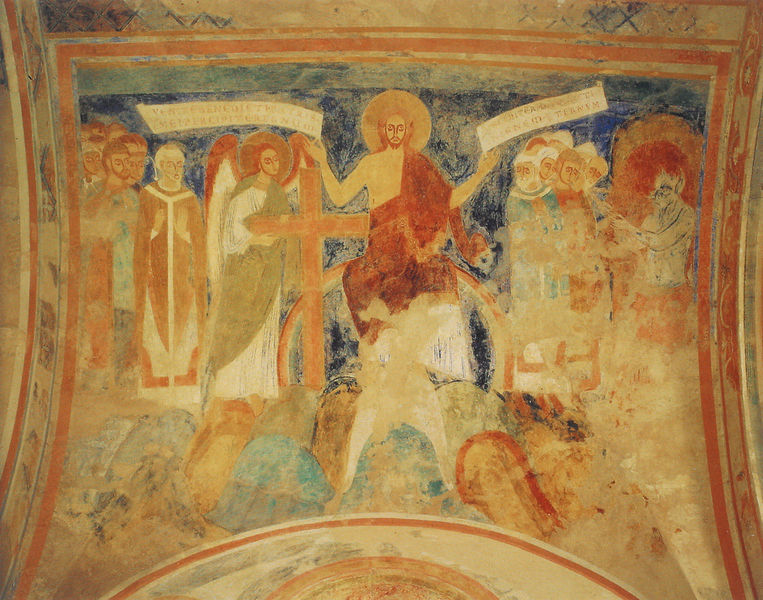
Titel: Romanische Dorfkirche in Idensen
Standort: Idensen, Dorfkirche (EU - D - Nds)
Schlagwörter: blau, flügel, himmel, gelb, grün, menschen, orange, weiss, rot, malerei, ornament, wand, bibel, bild, kirche, engel, schrift, bogen, wandmalerei, gewölbe, kreuz, text, herrscher, beten, heiligenschein, christus, jesus, kreuzigung, teufel, priester, romanik, heilige, fresko, jünger, bänder, bemalung, wandbild, sakral, grablegung, auferstehung, botschaft, regenbogen, spruchband, wandbemalung, ottonik, kasel, prieser, auferstehunh, auferetsehung, fresko schrift kreuz jesus heilige